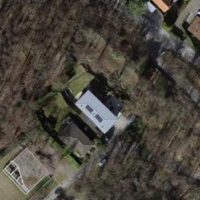
EUNIS habitat code: 55
Species observed at this site:
Rana temporaria